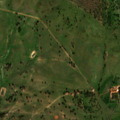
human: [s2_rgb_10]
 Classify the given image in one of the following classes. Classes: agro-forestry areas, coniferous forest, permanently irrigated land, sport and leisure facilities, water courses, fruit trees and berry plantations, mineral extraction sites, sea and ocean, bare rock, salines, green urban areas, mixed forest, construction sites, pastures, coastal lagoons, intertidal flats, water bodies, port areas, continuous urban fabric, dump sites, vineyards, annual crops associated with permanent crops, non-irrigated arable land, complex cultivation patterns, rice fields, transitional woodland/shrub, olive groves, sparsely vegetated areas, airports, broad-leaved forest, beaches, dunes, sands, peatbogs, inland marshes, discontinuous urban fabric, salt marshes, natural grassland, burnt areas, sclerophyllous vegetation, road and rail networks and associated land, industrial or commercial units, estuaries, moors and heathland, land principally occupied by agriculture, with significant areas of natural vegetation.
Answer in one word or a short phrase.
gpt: non-irrigated arable land, agro-forestry areas, transitional woodland/shrub